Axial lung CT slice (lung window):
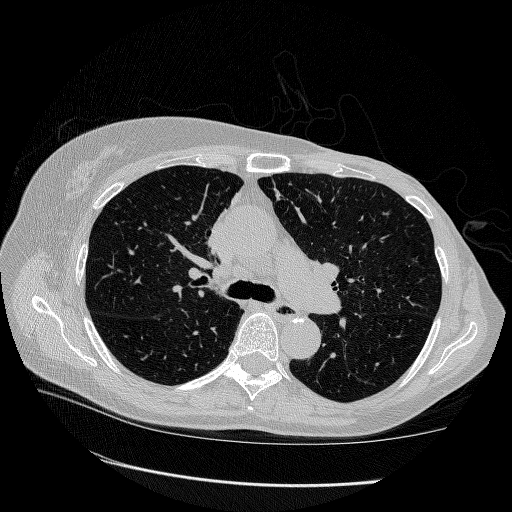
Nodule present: no